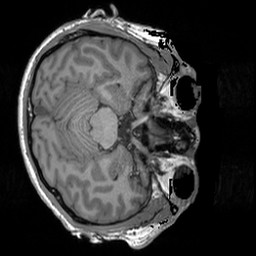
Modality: T1w
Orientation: axial
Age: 33
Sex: male
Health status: healthy
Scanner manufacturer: siemens
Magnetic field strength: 3 T
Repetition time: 1.9 s
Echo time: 0.00252 s